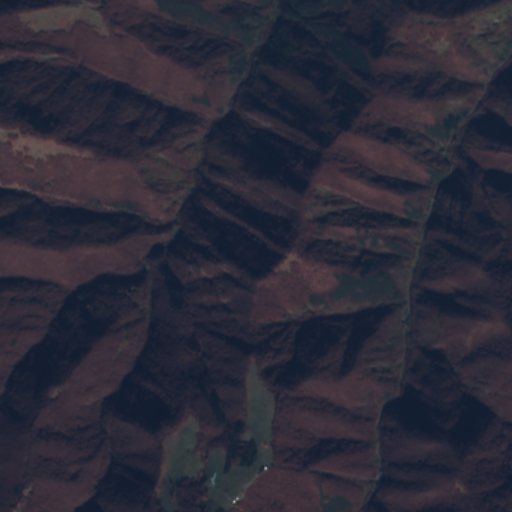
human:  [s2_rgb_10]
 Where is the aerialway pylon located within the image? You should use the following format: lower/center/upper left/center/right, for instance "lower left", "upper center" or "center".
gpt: The aerialway pylon is located in the lower right of the image.
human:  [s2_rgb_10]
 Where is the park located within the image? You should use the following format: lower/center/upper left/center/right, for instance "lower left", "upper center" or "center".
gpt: The park is located in the lower center of the image.
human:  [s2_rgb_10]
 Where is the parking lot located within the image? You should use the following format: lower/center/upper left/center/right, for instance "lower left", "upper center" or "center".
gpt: The parking lot is located in the lower right of the image.
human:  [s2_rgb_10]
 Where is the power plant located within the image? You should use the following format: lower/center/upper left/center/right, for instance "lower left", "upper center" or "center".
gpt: There is no power plant in the image.